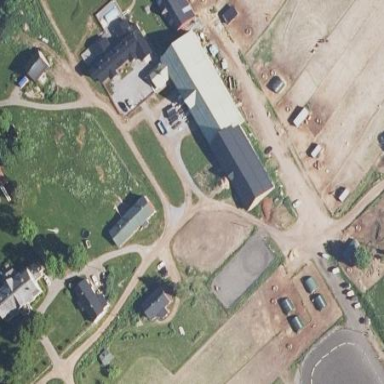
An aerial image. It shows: Farmyard area.